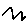
Label: zigzag